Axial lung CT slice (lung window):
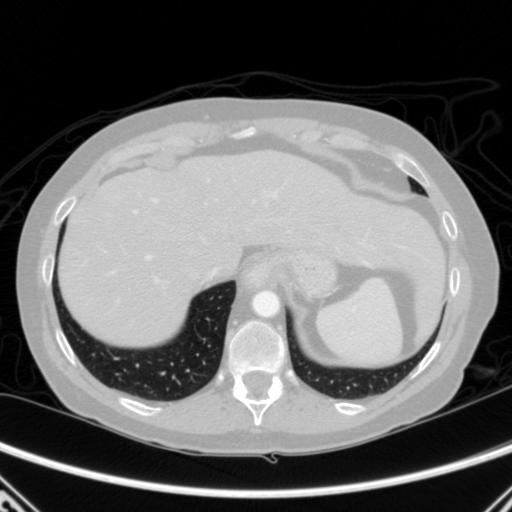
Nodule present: no